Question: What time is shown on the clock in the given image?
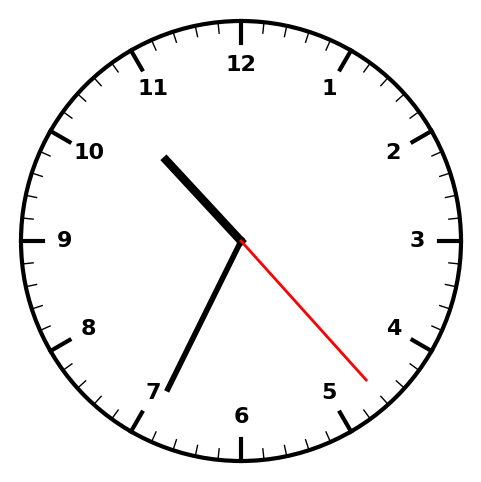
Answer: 10:34:23